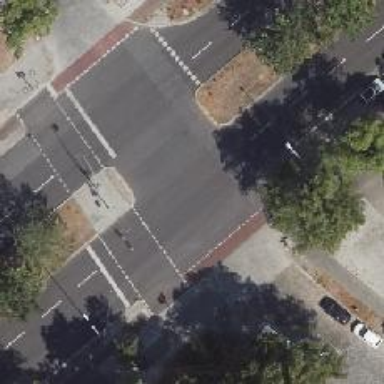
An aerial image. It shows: Secondary road with asphalt surface. There is cycle track on the right side.